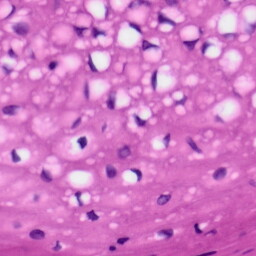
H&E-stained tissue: Tonsil